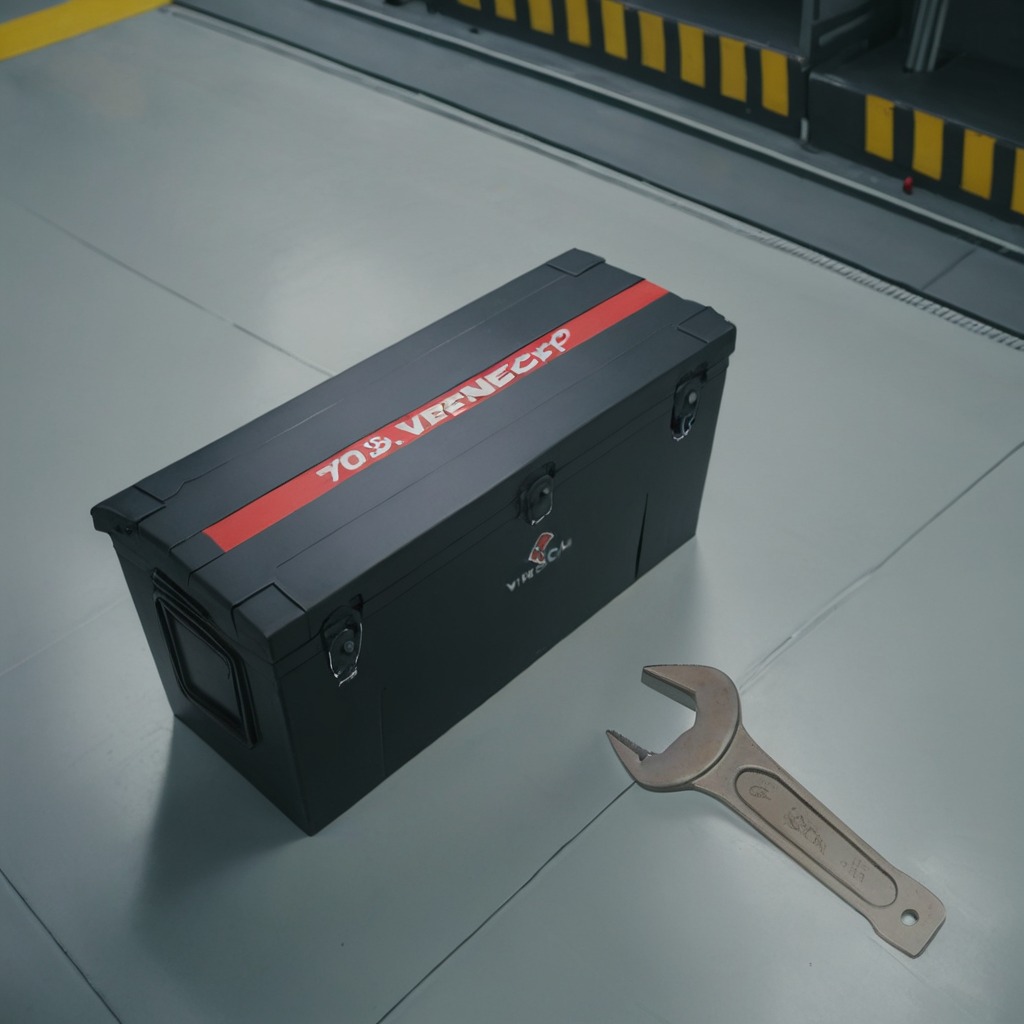
An wrench lies on a toolbox surface in an airplane hangar workshop 8K.